Question: Floating elements without a set width use up the least amount of width as long as their content is just one line. If it is more than one line, the width of the element is 100%.
### My HTML
'''
<div class="wrap">
<div class="floater"> <a class="left" href="#">
<span class="right">Right<br>Right<br>Right</span>
<span class="inner">Left: longword longerword evenlongerword longerword evenlongerword longword.
</span>
</a>
</div>
</div>
'''
### My CSS
'''
.wrap {
width: 350px;
border: 1px solid gold;
}
.floater {
overflow: hidden;
padding: 10px;
}
.left {
float: left;
border: 1px solid silver;
padding: 5px;
}
.right {
float:right;
margin: 0 10px;
border: 1px solid green;
padding: 5px;
}
.inner {
border: 1px solid red;
display: block;
overflow: hidden;
padding: 5px;
}
'''
### My fiddle
<URL>
### My image

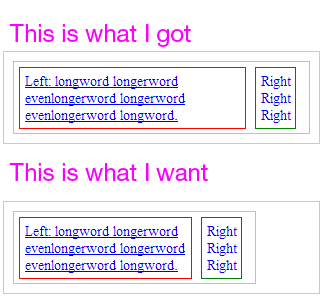
Answer: this is a solution using JQuery
you can see this <URL> IE10, IE9, IE8, FireFox, Chrome, Safari
(I changed it a little bit)
'''
<div class="wrap"><a href="#">
<span class="right">
Right
<br />
Right
<br />
Right
</span>
<span class="inner">Left: longword longerword evenlongerword longerword evenlongerword longword.
</span>
</a></div>
'''
'''
*
{
padding: 0;
margin: 0;
-moz-box-sizing: border-box;
-webkit-box-sizing: border-box;
box-sizing: border-box;
}
.wrap
{
width: 350px;
padding: 10px;
border: 1px solid gold;
}
.wrap a
{
display: inline-block;
width: 100%;
height: 100%;
border: 1px solid silver;
padding: 5px;
}
.right
{
float: right;
border: 1px solid green;
padding: 5px;
margin-left: 10px;
}
.inner
{
border: 1px solid red;
display: block;
overflow: hidden;
padding: 5px;
}
'''
'''
$.fn.textwidth = function () {
var html_org = $(this).html();
var html_calc = '<span>' + html_org + '</span>';
$(this).html(html_calc);
var width = $(this).find('span:first').width();
$(this).html(html_org);
return width;
};
$(document).ready(function () {
$(".inner").width($(".inner").textwidth()+2);
});
'''
a little bit more of Scripting to adjust the gray container as well
As can be seen at this <URL>